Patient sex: F
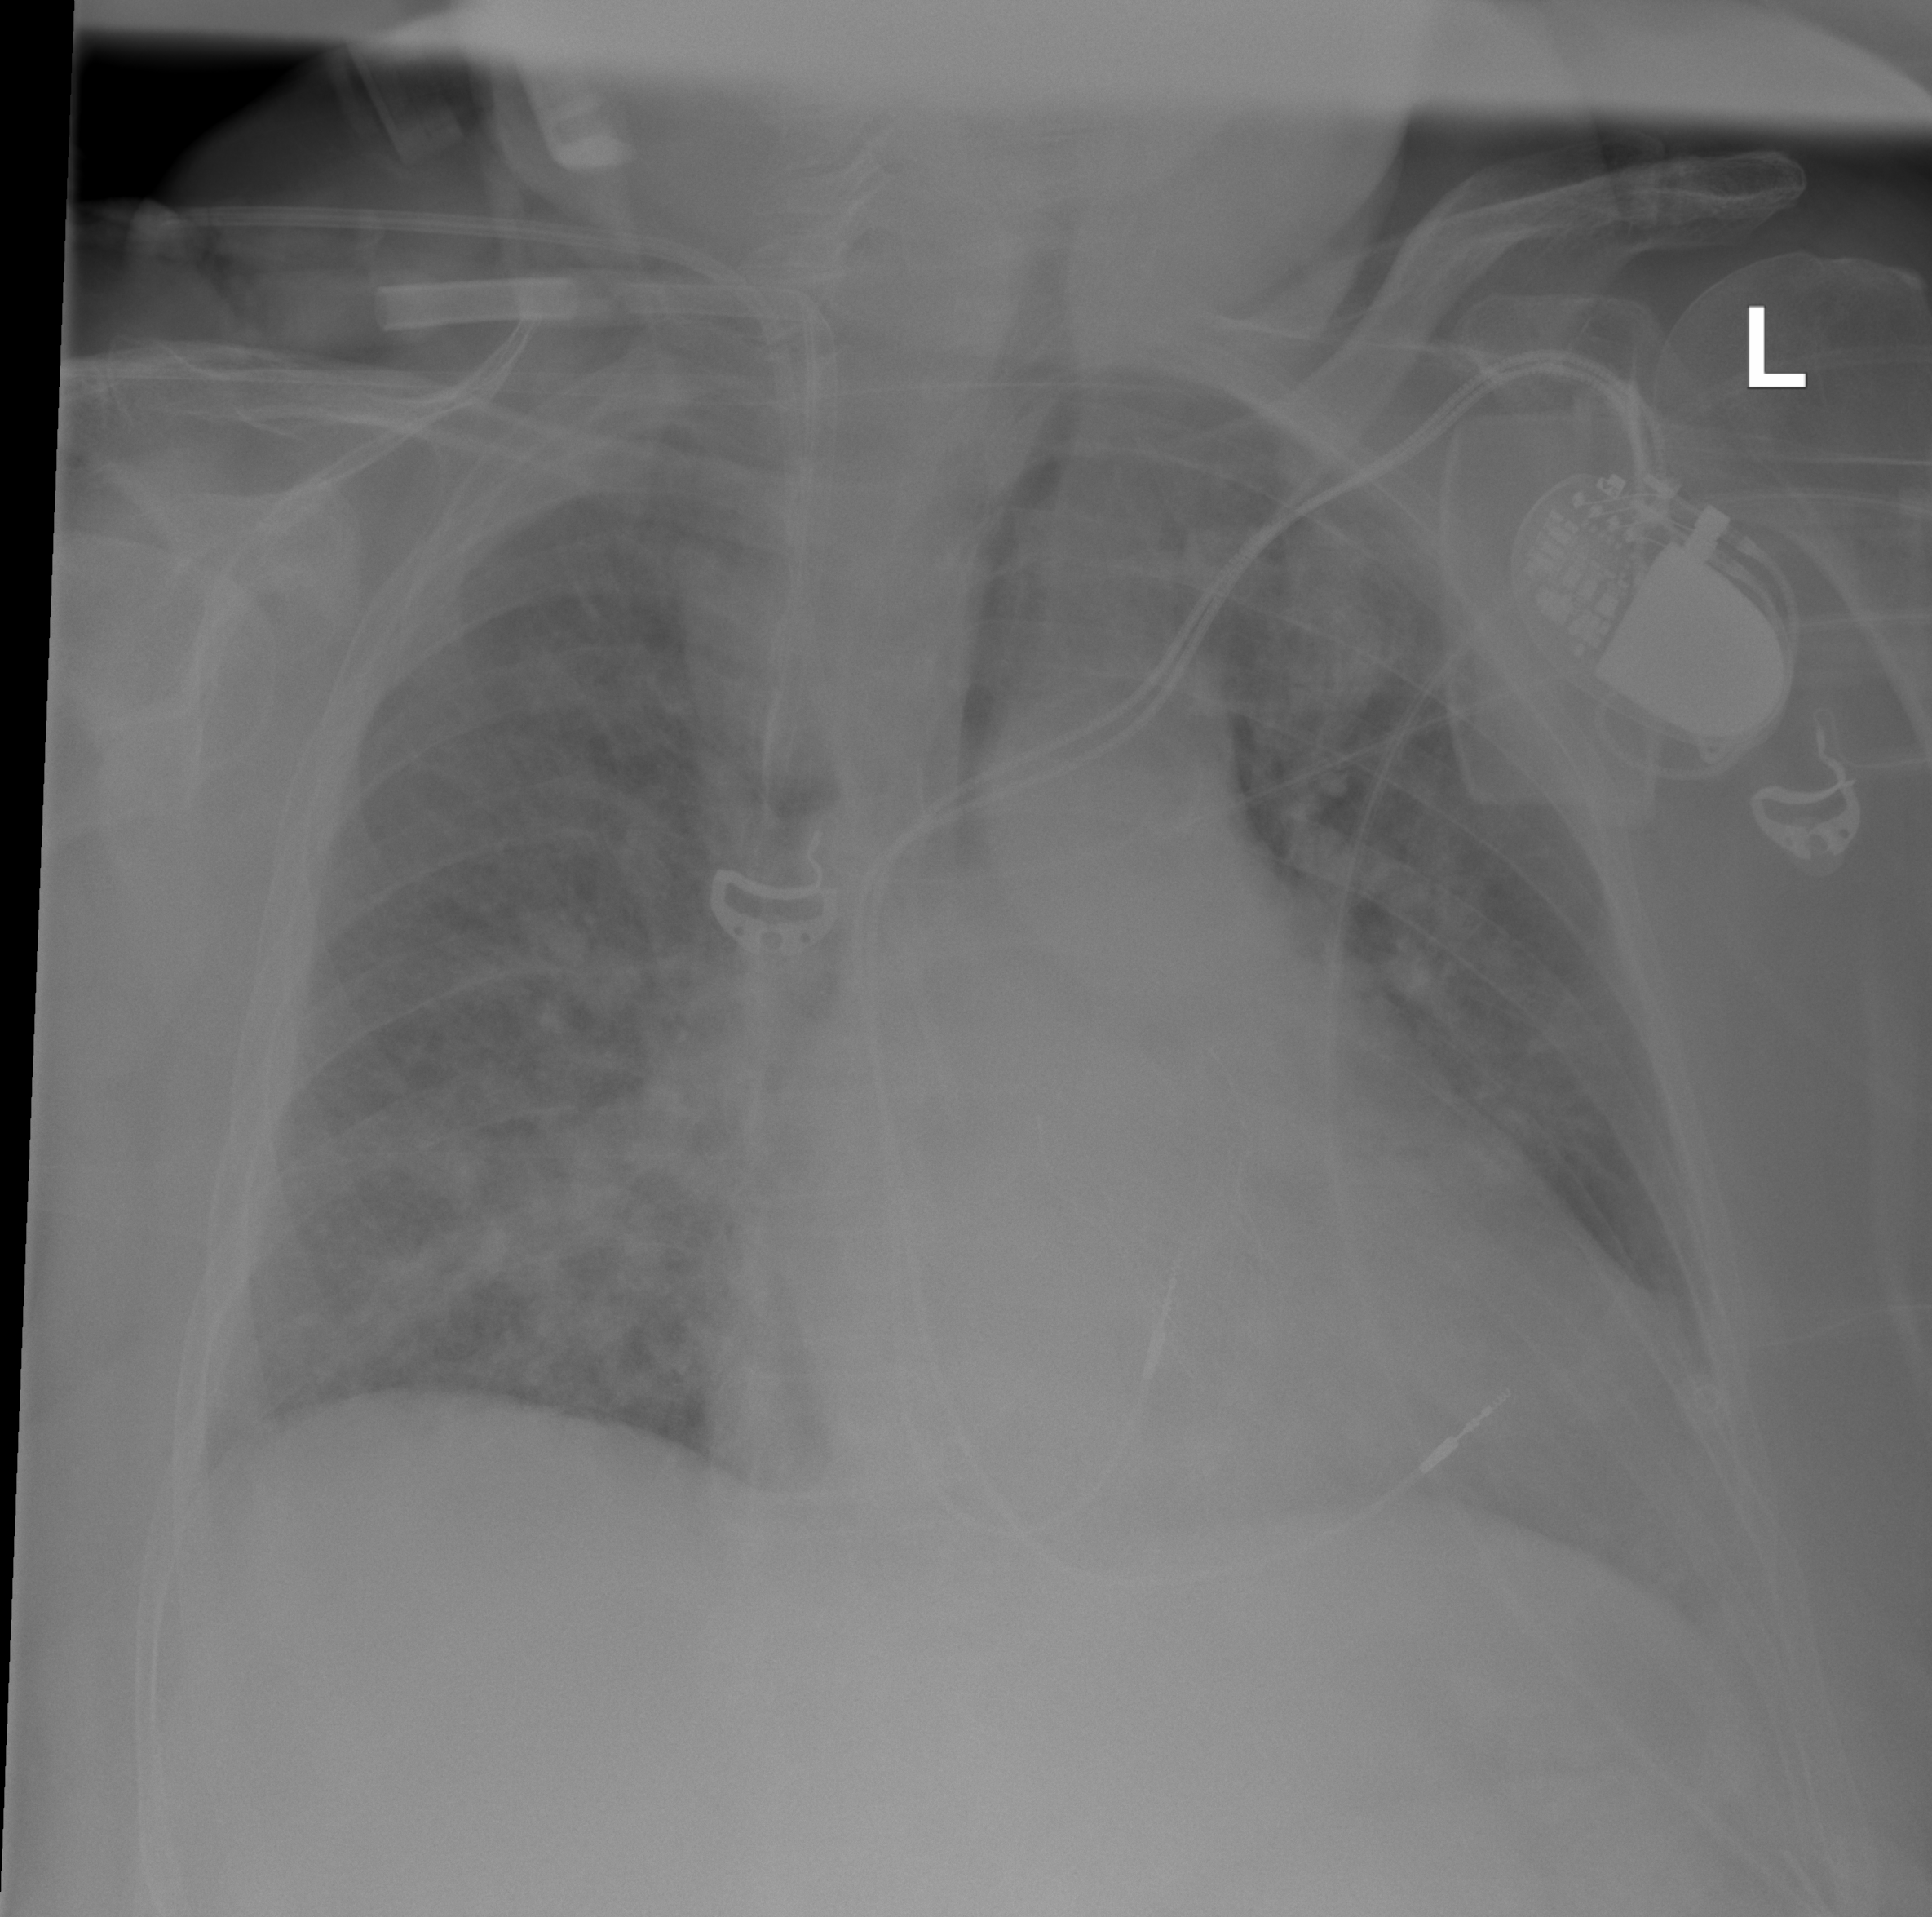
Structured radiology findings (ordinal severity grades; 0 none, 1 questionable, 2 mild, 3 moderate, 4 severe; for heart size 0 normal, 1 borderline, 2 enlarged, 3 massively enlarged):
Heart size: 2
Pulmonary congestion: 2
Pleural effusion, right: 0
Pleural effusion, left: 0
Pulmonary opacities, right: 2
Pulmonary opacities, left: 2
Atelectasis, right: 2
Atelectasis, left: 2